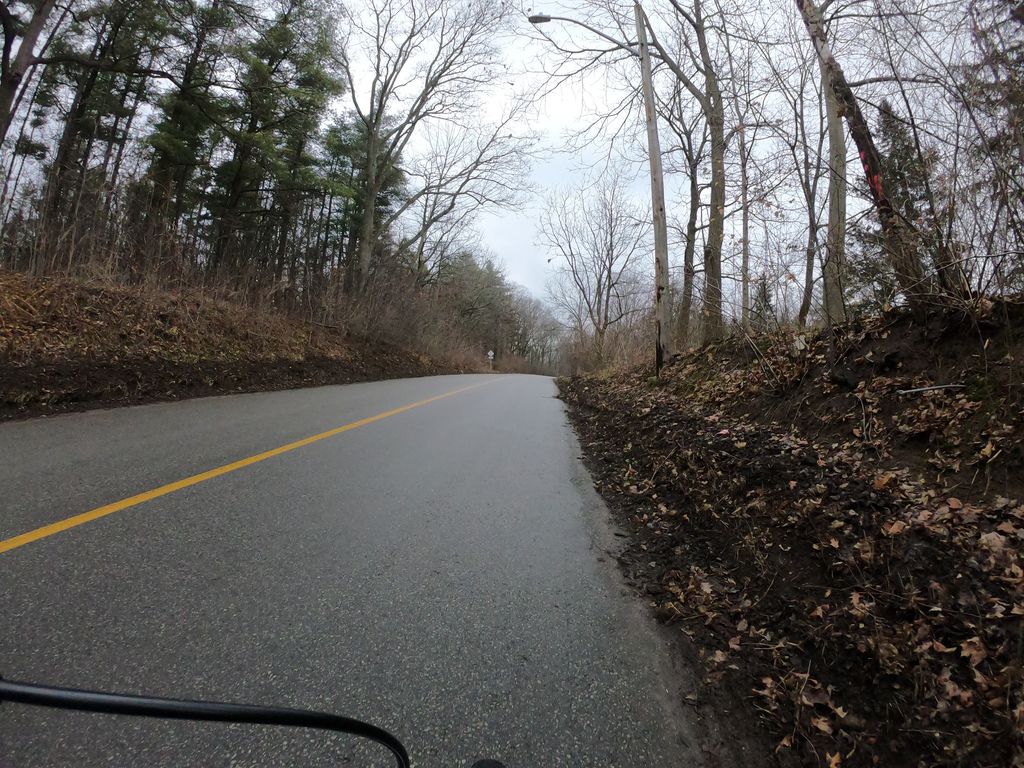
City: kitchener-waterloo